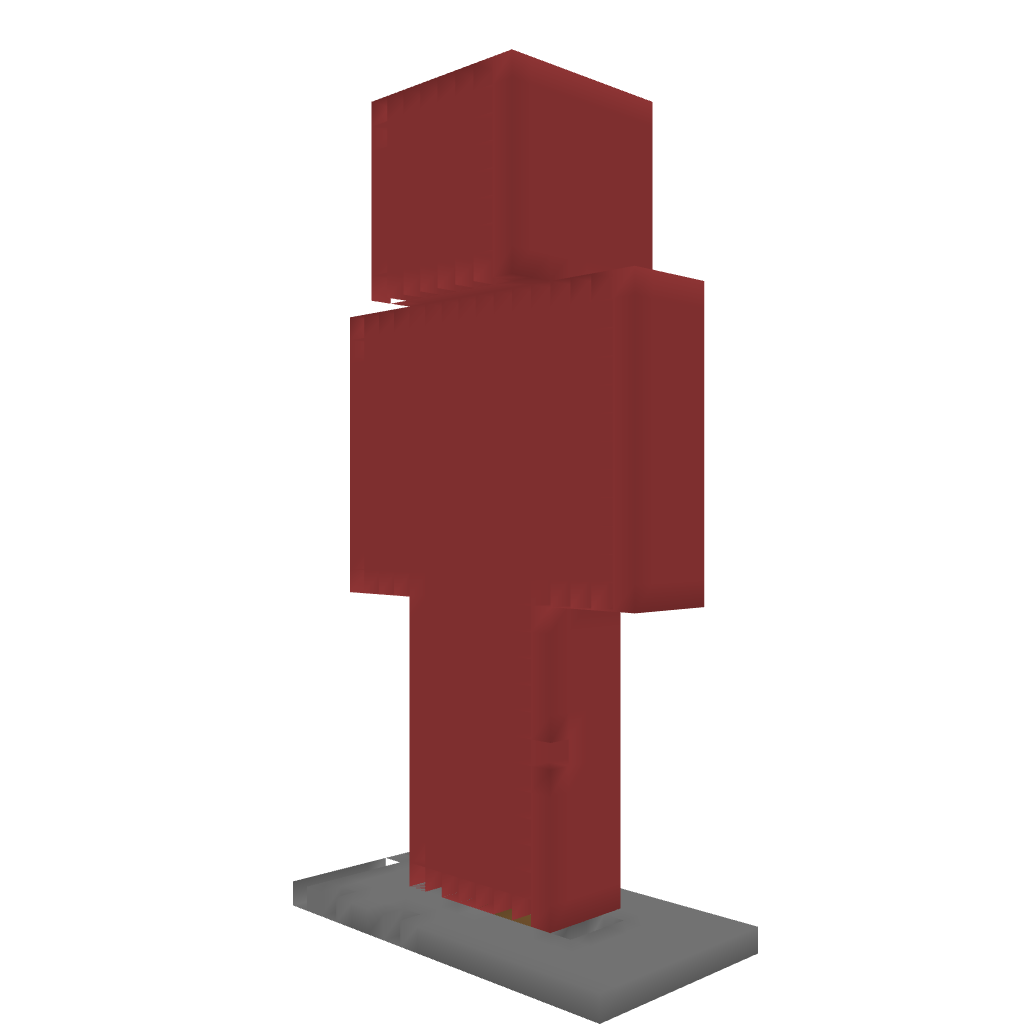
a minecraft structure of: TNTskin good quality